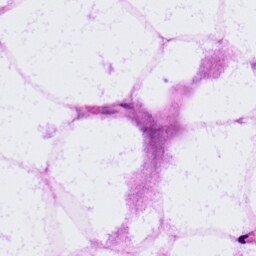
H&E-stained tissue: LymphNode